Question: I am following the example on "Programming Hive" to read information from a text file into a table. The table contains 5 columns, with delimiter "^A" (defined by '/001' in Hive). I realized that "^A" is "ctrl-A" in the text, and found some instruction to type "ctrl-A" in vi -- to use "ctrl-V" + "A". Now the text file looks like the attached image.
But when I load the data and insert it into my table, the values cannot be separated (all the values come to the first key -- name, and values for other keys are all NULL).
Anybody has idea about this? Thanks.

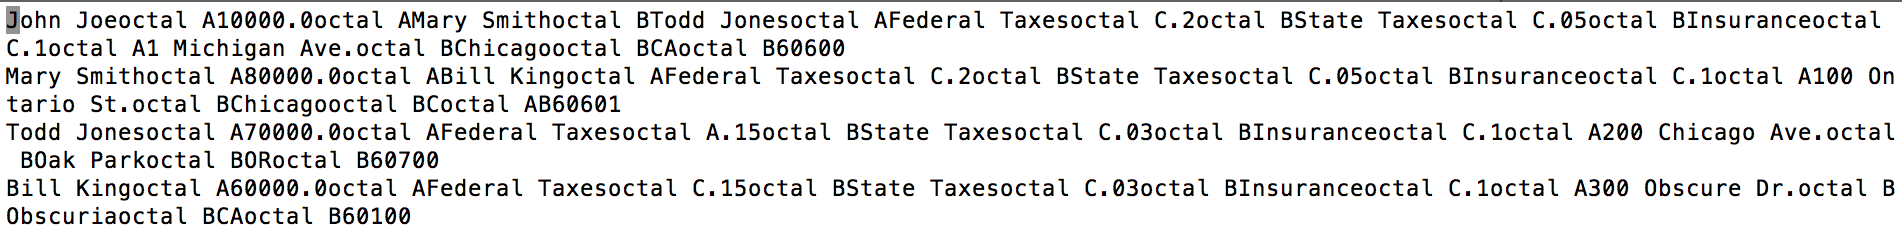
Answer: Make sure you are using - then - and not - then .
Also note that is different to .